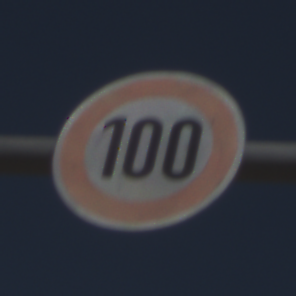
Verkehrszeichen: Geschwindigkeit100
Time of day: Midday
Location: Outdoor (RoadRail)
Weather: Clear
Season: Summer
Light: Natural